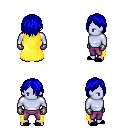
a pixel art fantasy rpg character, male body template, dark elf, purple skin, yellow cape, magenta pants, blue bangs hairstyle, metal gloves, black slippers, four views (front, back, left, right), 2x2 character sprite sheet, small pixel art, hard edges, no anti-aliasing